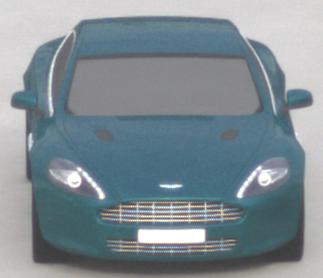
Make: Aston Martin
Model: Rapide
Detailed model: Rapide
Model produced from: 2010/03
Model produced until: 2013/07
Doors: 5
Color: blue
Road condition: dry road
Daytime: morning or afternoon
Contrast: low contrast